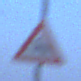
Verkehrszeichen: WildwechselRechts
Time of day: Dawn
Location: Outdoor (Urban)
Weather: PartlyCloudy
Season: NotSpecified
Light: Natural